Interaction volume radius: 10 \u00c5
Interaction volume height: 25 \u00c5
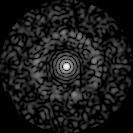
Disorder parameter: 0.8341